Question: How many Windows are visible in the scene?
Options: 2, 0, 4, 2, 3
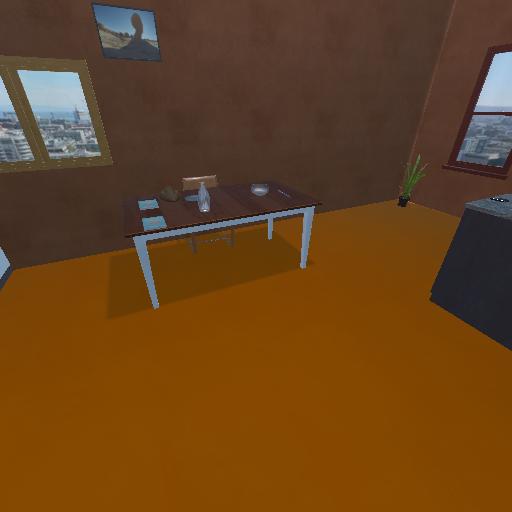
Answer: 2